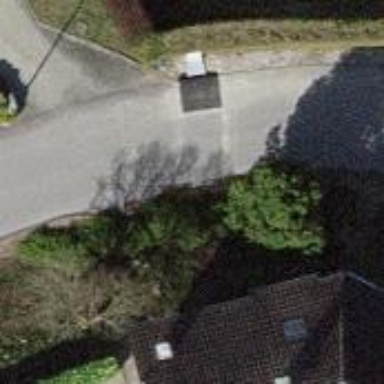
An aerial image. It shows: Residential road with asphalt surface.